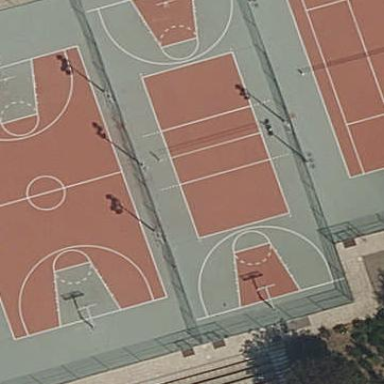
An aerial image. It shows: Basketball court in the leisure land pitch.